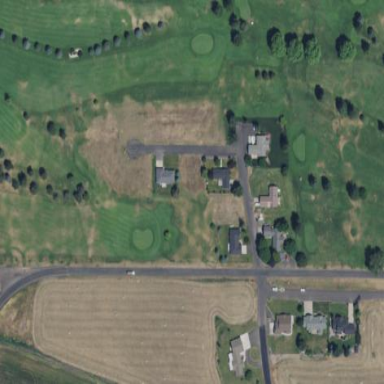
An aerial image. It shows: Golf course.